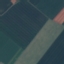
Label: AnnualCrop